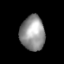
Tissue: lung
Cell type: Epithelial cells
Senescence score: 0.2385
Nuclear area (px): 831
Mean DAPI intensity: 147.887